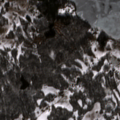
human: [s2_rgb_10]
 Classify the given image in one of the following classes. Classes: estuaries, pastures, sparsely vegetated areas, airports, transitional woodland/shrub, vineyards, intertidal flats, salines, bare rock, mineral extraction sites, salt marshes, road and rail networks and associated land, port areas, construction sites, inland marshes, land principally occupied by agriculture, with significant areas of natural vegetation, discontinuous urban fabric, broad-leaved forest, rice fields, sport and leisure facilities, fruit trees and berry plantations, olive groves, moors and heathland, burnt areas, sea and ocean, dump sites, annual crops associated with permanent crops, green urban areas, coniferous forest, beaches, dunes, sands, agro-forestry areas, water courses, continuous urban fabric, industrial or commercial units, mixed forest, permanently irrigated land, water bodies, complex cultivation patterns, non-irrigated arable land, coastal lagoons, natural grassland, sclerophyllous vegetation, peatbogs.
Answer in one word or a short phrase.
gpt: complex cultivation patterns, land principally occupied by agriculture, with significant areas of natural vegetation, mixed forest, water bodies